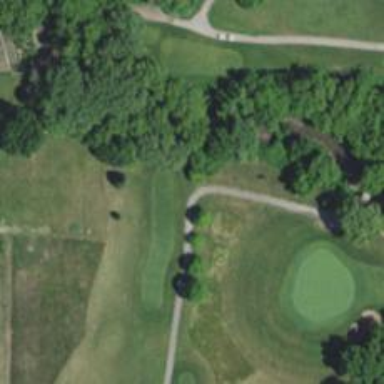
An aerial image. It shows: Pathway for golf carts.